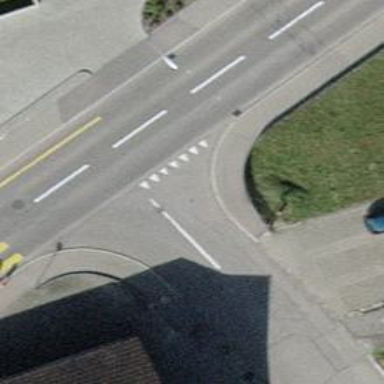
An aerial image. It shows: Road with "give way" sign.